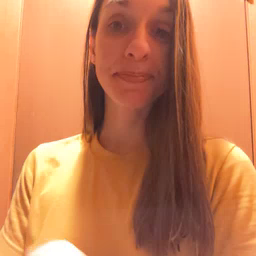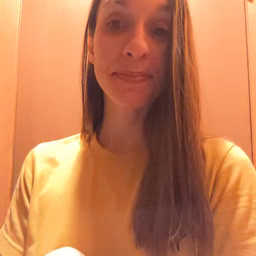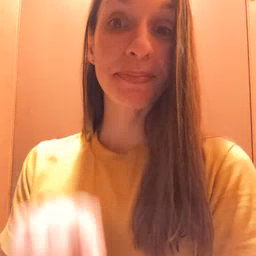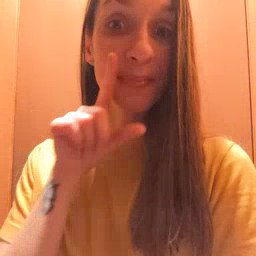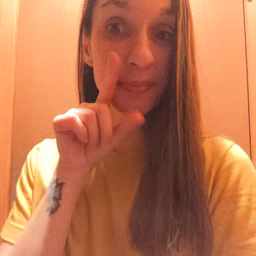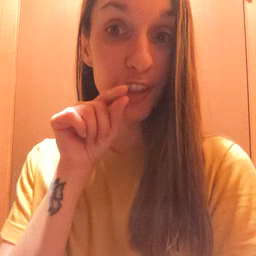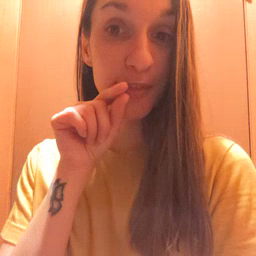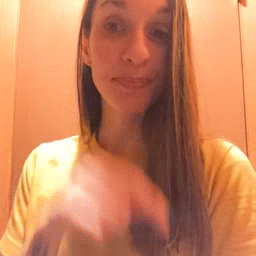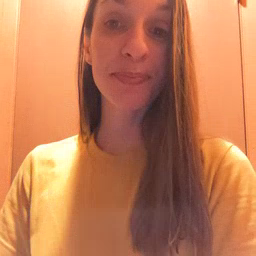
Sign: bird